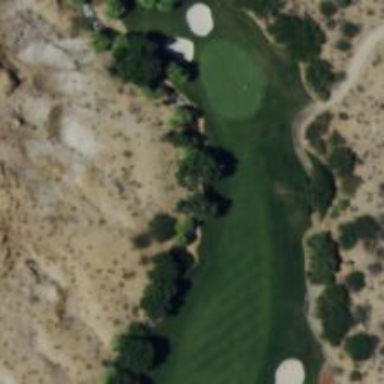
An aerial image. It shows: View of golf hole.